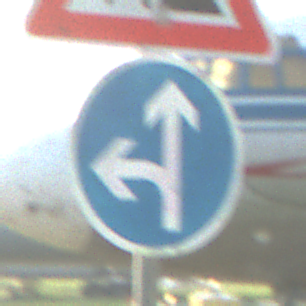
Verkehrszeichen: VorgeschriebeneFahrtrichtungGeradeausOderLinks
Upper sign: Arbeitsstelle
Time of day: SunriseSunset
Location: Outdoor (Special)
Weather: Clear
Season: NotSpecified
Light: Natural